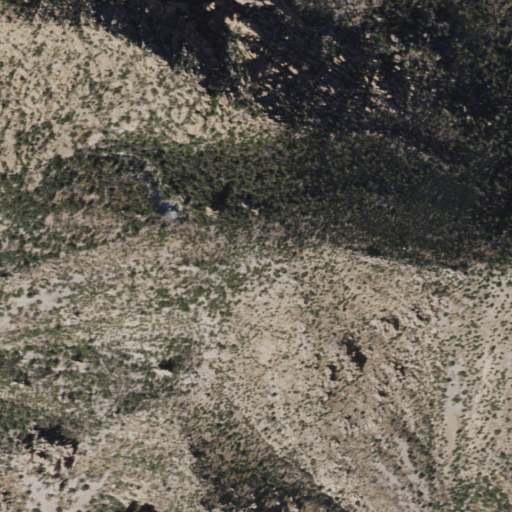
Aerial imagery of mountain in Arizona named Topout Peak containing shrub, evergreen forest, and grassland